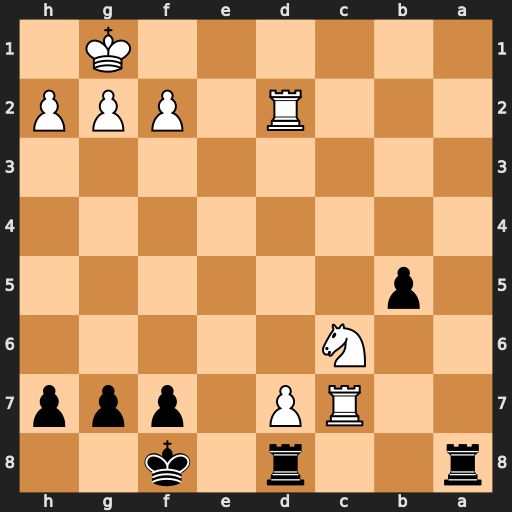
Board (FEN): r2r1k2/2RP1ppp/2N5/1p6/8/8/3R1PPP/6K1
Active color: b
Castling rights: -
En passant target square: -
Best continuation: Ra1+ Rd1 Rxd1#